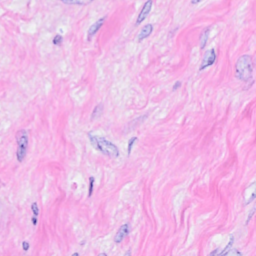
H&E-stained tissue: Breast